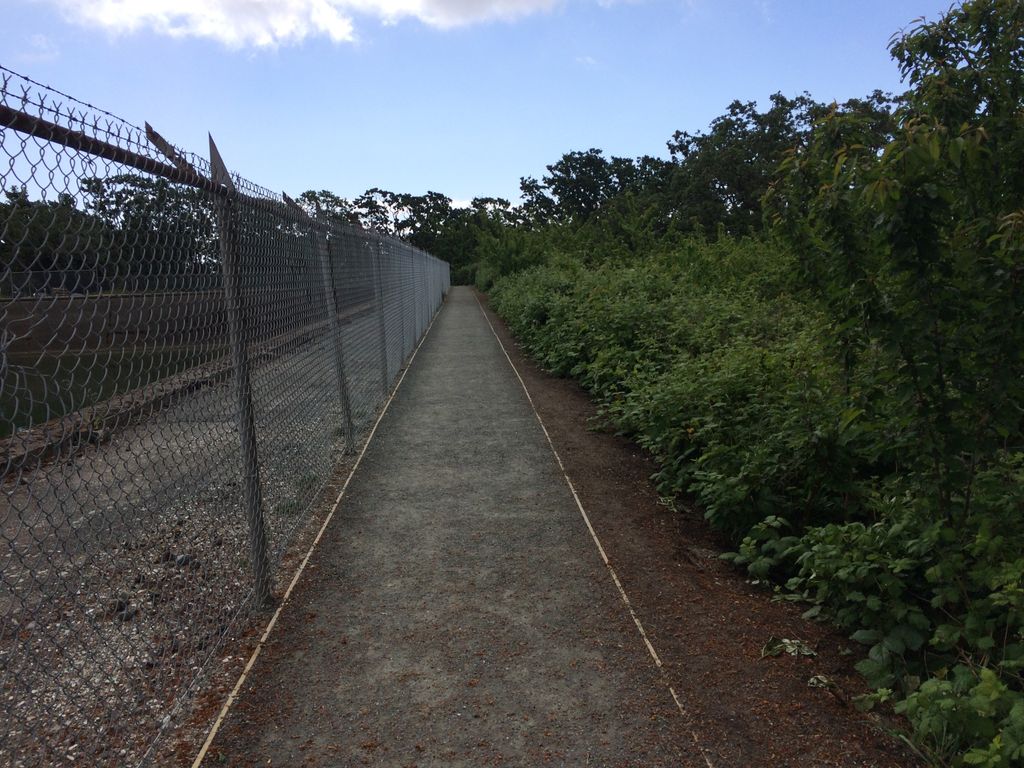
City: victoria